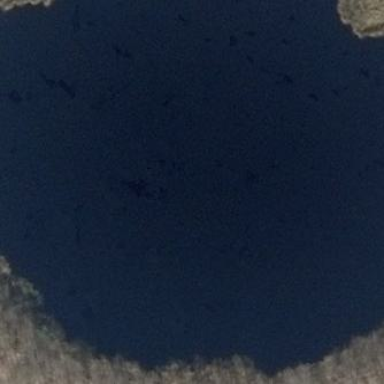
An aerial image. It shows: Serene pond surrounded by nature.